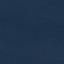
Label: SeaLake